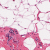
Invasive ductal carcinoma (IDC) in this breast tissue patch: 0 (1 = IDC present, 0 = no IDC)